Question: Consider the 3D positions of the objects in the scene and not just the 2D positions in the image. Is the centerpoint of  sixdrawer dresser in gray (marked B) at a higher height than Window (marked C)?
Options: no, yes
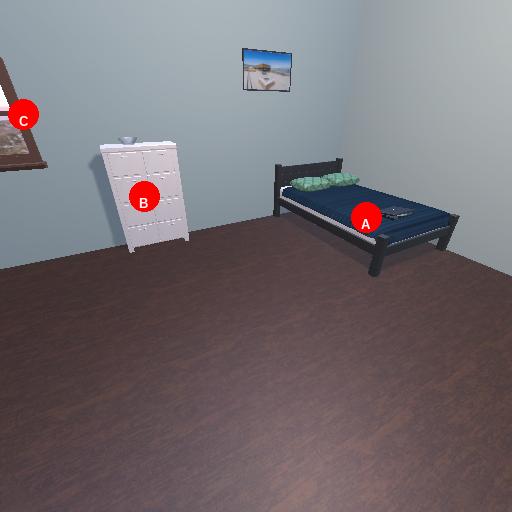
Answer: no